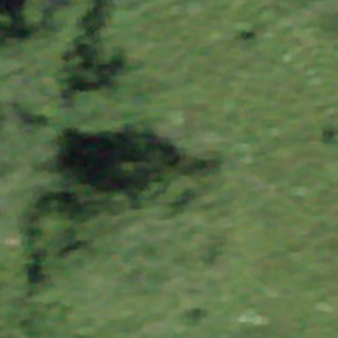
Label: other